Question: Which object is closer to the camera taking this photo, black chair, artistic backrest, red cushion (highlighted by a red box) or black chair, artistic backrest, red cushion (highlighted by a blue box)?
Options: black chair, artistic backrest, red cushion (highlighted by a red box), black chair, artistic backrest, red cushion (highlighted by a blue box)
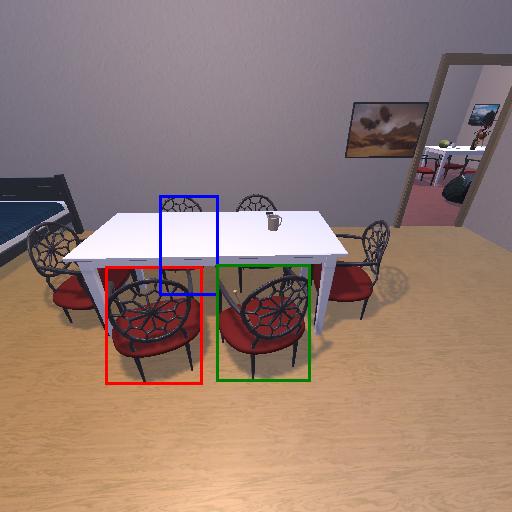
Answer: black chair, artistic backrest, red cushion (highlighted by a red box)